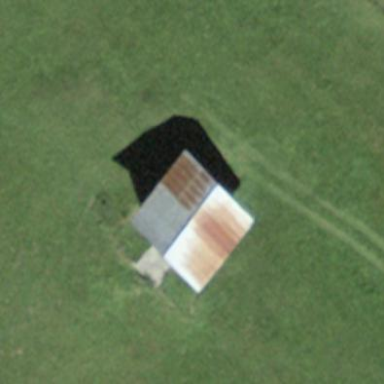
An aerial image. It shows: Rural barn.